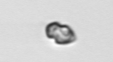
Label: Heterocapsa_rotundata